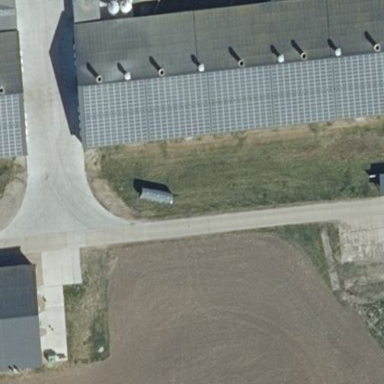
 featuring small solar photovoltaic panel generator. The panel is oriented along the roof and serves as source of electricity through photovoltaic method."